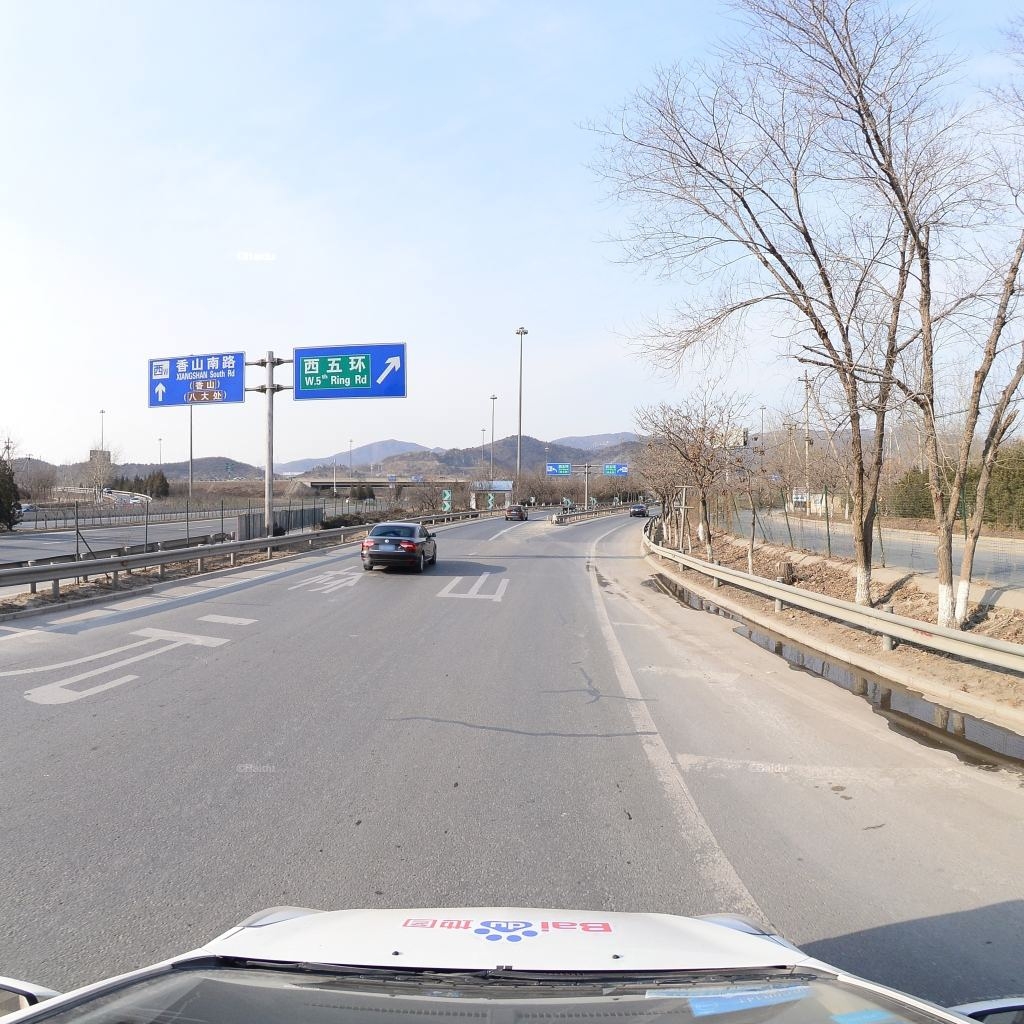
Region: Haidian
Road damage annotations: transverse patch, transverse patch, longitudinal patch